Field crop: tomato
Growth stage: 1
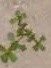
Species: portulaca